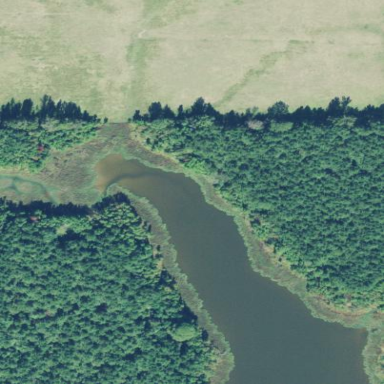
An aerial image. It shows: Pond surrounded by natural water.